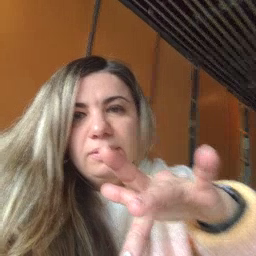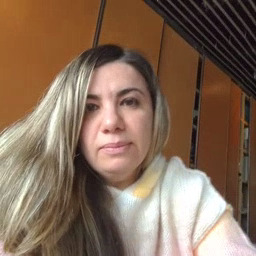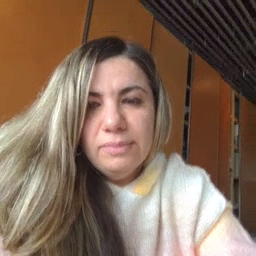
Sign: touch